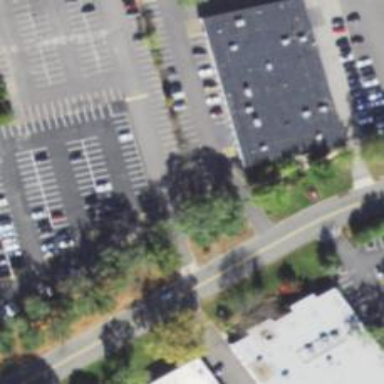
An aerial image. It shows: Commercial building.